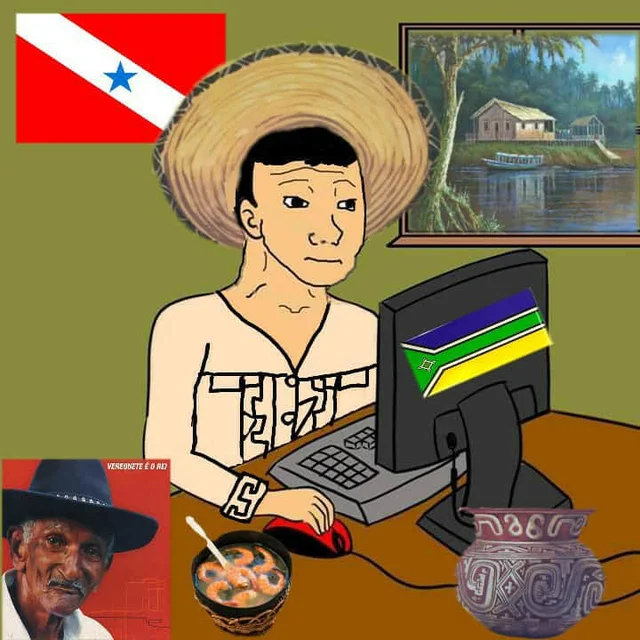
Label: 5_Wojak_with_Background